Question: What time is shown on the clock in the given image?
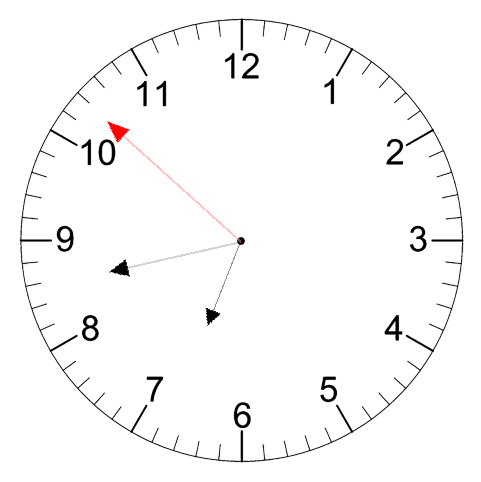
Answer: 06:42:52